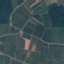
Land use / land cover class: PermanentCrop